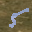
Label: 5